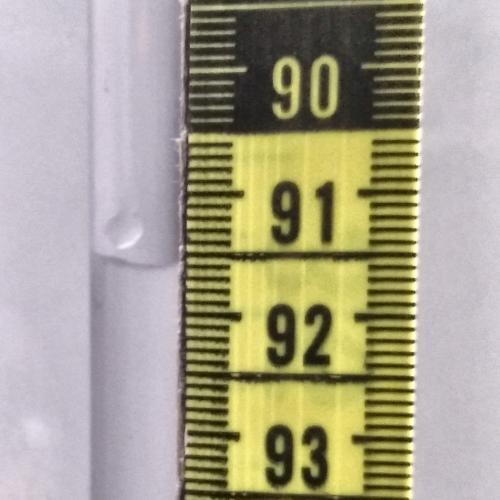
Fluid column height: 91.6 cm